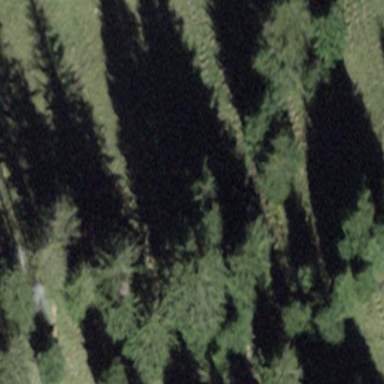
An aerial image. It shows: Forest area.